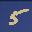
Label: 5